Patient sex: F
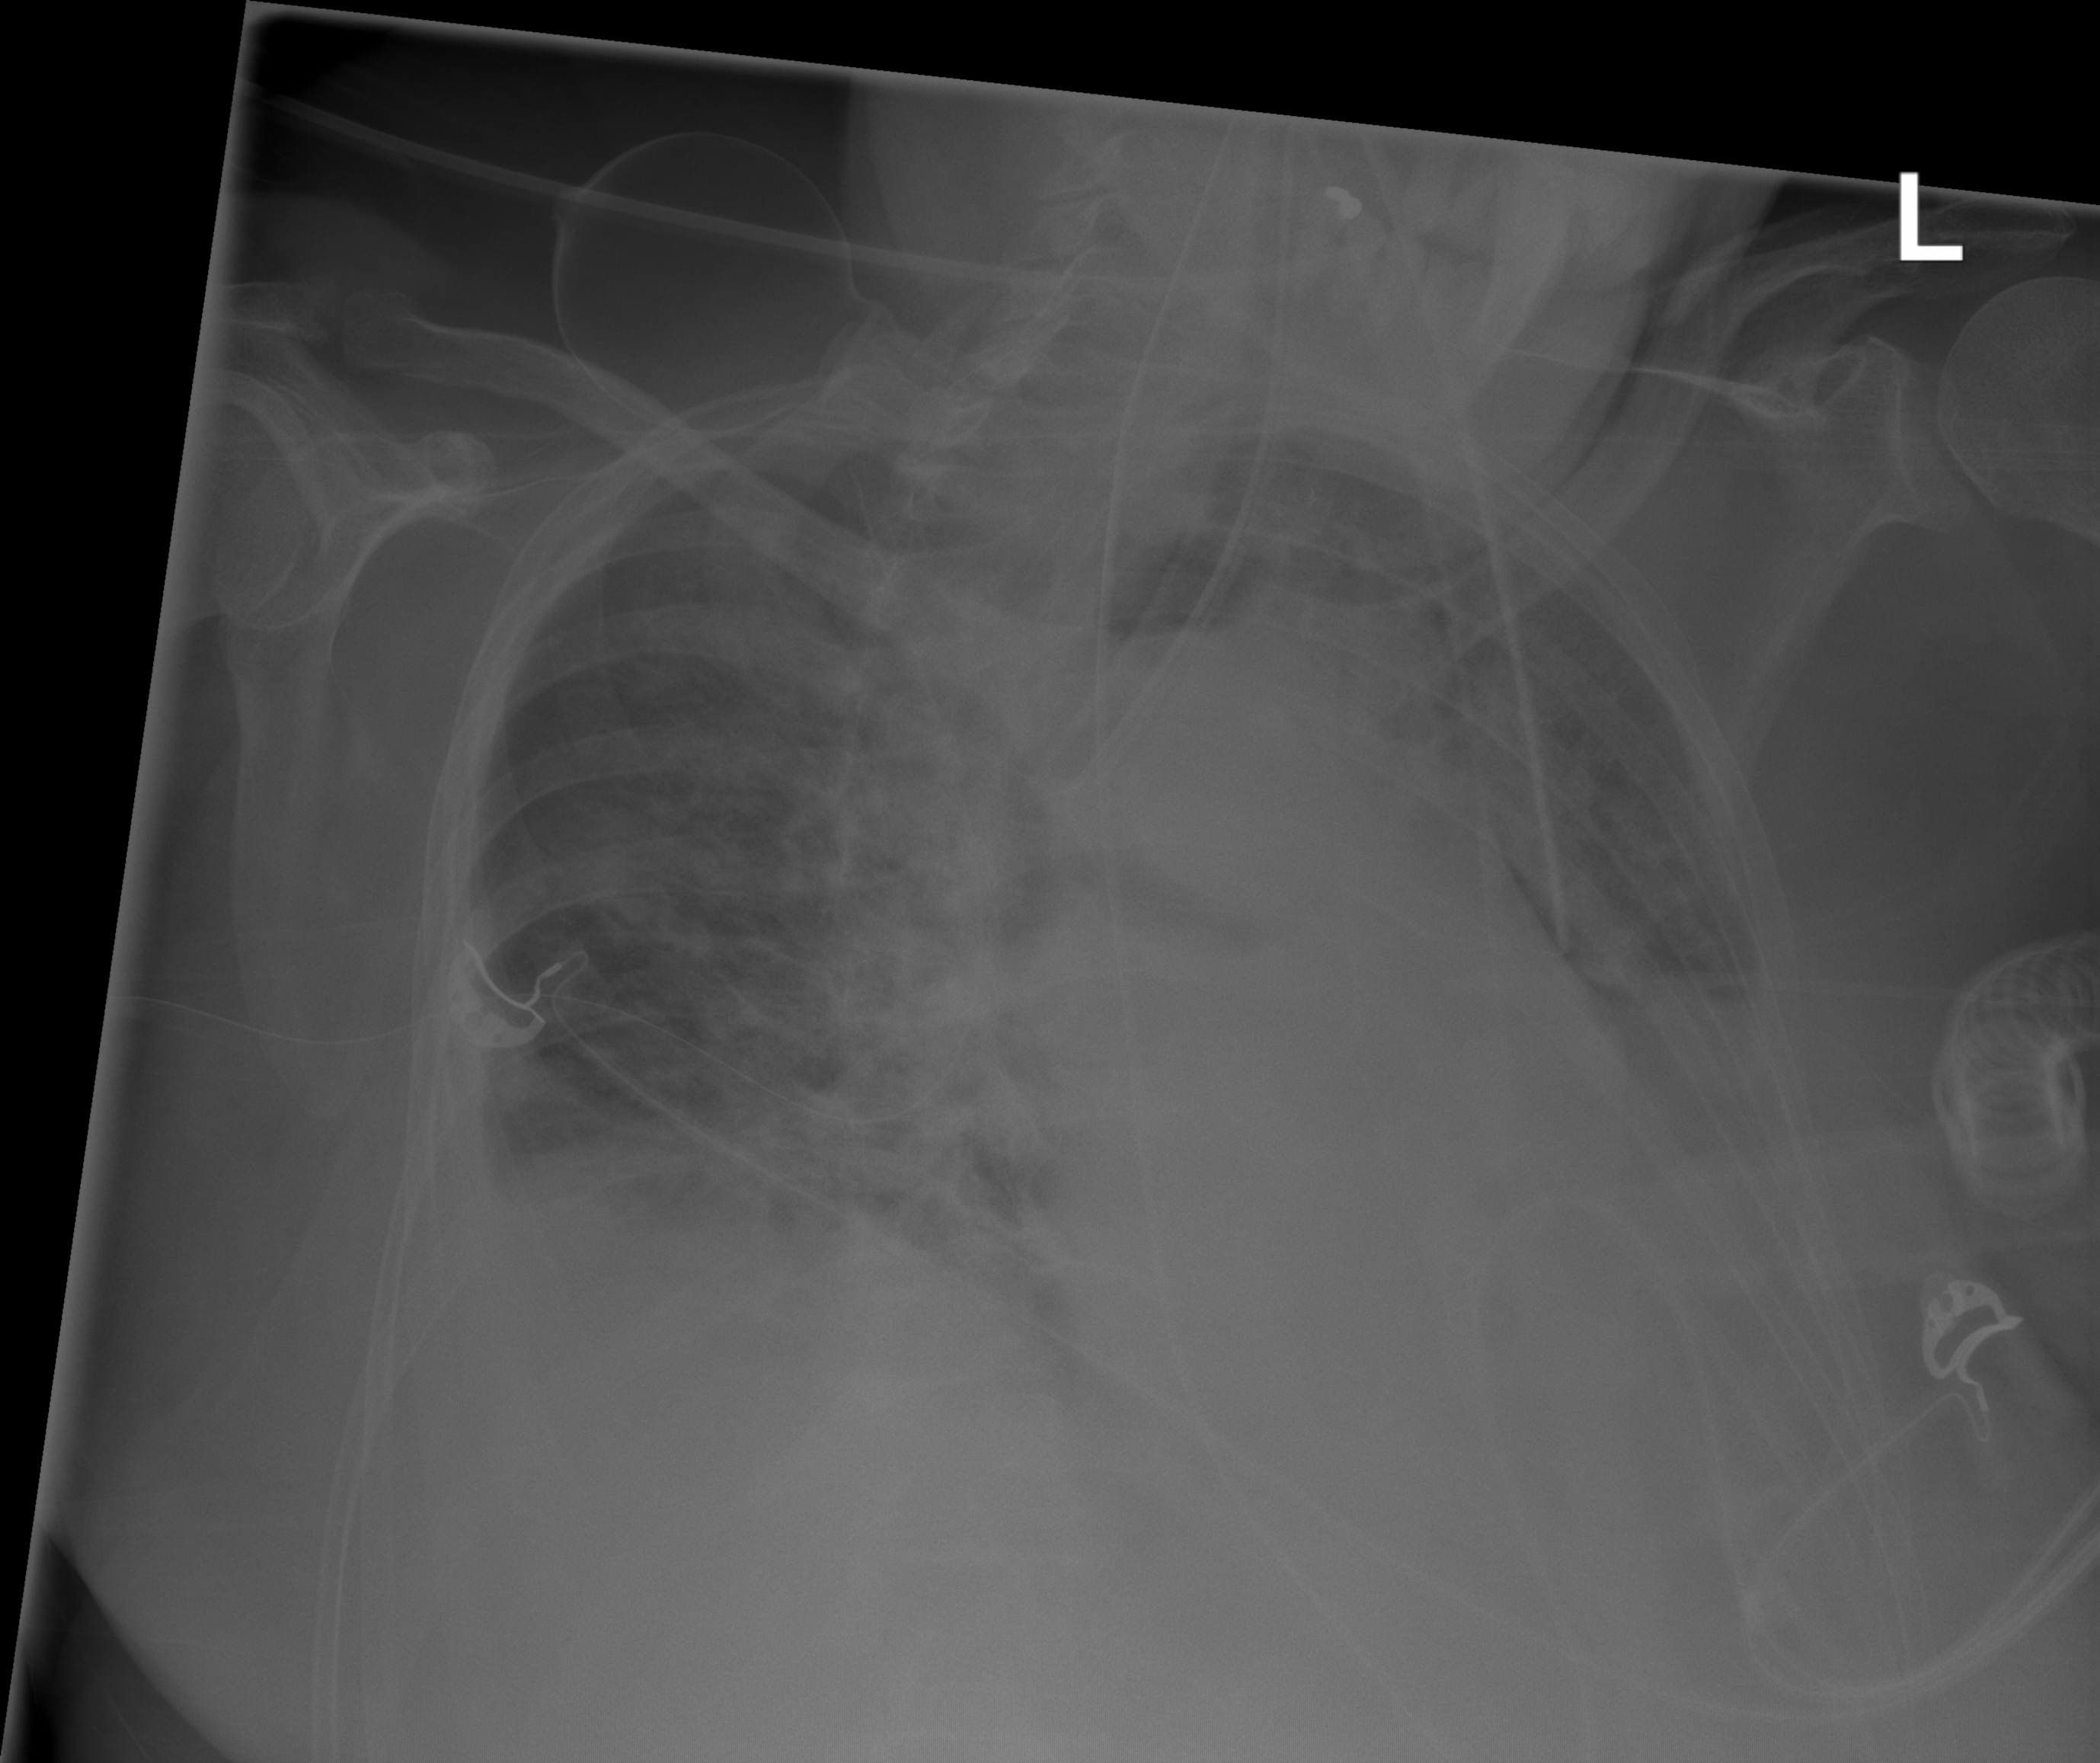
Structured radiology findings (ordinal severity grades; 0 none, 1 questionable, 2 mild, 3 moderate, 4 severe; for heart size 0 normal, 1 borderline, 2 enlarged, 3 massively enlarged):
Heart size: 2
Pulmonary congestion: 2
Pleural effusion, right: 2
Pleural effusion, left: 3
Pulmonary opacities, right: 2
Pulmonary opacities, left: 0
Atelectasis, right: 2
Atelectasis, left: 2